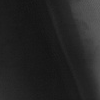
Atmospheric dust classification: not_dusty